Field crop: maize
Growth stage: 2
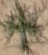
Species: salsola